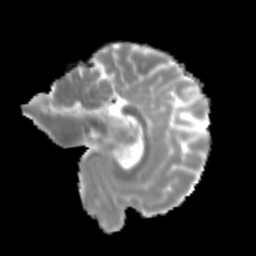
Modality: MD
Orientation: sagittal
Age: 24
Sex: male
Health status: healthy
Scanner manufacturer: siemens
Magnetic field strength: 3 T
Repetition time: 3.6 s
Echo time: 0.0964 s